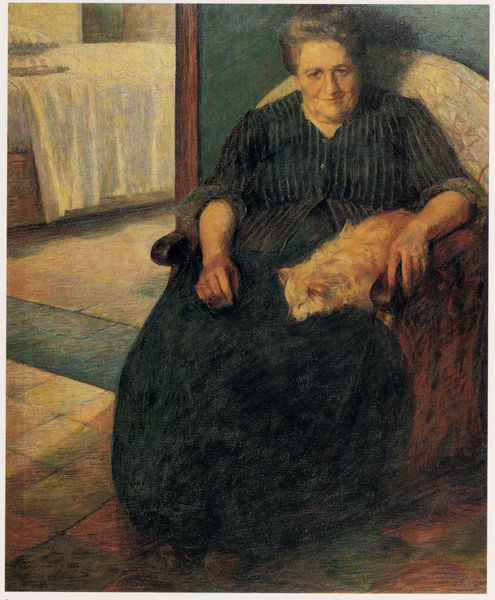
Titel: La signora Virginia
Künstler: Umberto Boccioni
Standort: Milano
Institution: Civico Museo d'Arte Contemporanea / Palazzo Reale
Schlagwörter: blau, dunkel, gemälde, hand, haut, schatten, schlaf, weiß, gelb, grün, impressionismus, ocker, sitzen, braun, bunt, finger, frau, frisur, grau, haar, hell, hintergrund, holz, kariert, kleid, licht, mund, nase, orange, pastell, raum, schwarz, stirn, stuhl, tür, zeichnung, zimmer, blick, dame, haus, hund, rot, tier, beige, malerei, rock, teppich, alt, hemd, wand, alte, arm, arme, augen, bluse, falten, gesicht, inkarnat, kleidung, rahmen, ärmel, bildnis, hände, innenraum, portrait, porträt, öl, sonne, boden, haare, interieur, realismus, sessel, sitzend, stoff, decke, mutter, frontal, kinn, knopf, kontrast, lippen, ohren, rosa, rouge, arbeit, fell, lächeln, taille, dutt, füße, ruhe, wohnzimmer, armlehne, liegen, schlafen, schlafend, lehne, schuhe, bäuerin, linien, türe, fliessen, kissen, dick, duktus, polster, spitz, wohnung, sitzt, gestreift, streifen, bett, bettdecke, schlafzimmer, türrahmen, durchgang, stube, bettgestell, bauch, laken, schoß, striche, lachen, fussboden, katze, eingang, alter, strahlen, linie, haustier, inkarant, fliesen, strich, strin, bürgertum, fliese, kachel, kacheln, älter, entspannung, bettzeug, runzeln, betttuch, doppelkinn, schnauze, bettlaken, blaugrün, freundlich, gütig, gelblich, alte frau, oma, strahlend, ausruhen, grossmutter, bequem, nett, bettwäsche, friedlich, schosshund, protrait, korbsessel, erschöpfung, zufrieden, schoßtier, gestreifte bluse, sitzbild, aufgekrempelt, friisur, hoschsteckfrisur, mutter des künstlers, mittagsruhe, gestreif, gemahlt, armlehnenarme